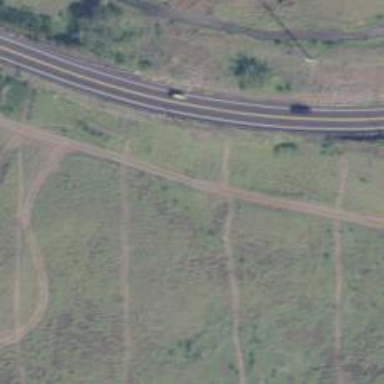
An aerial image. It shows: Well-maintained track road with grade 1 tracktype.